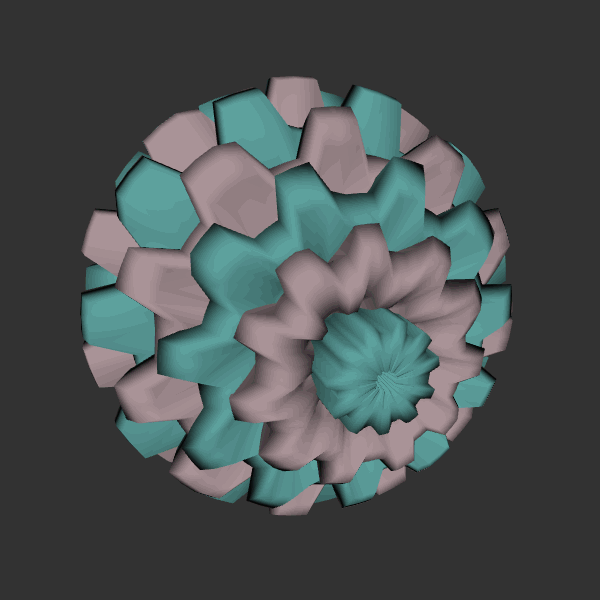
Background: dark